Question: <URL>
I'm trying to match the 'document.URL' to '*google.co*/search/*' pattern as such
'''
if (
!(/google.*\/search/.test(document.URL))
){
alert("hi");
'''
but I can't figure out what's wrong, it's not working. : If the pattern is correct, then why isn't RegExpObject.test() function working as expected?
Because as shown below, the site (or should be) matched by the pattern, and with the '!'not operator, I shouldn't be seeing the alert, yet I am.

---
: expressions were all correct (even mine own), I was just having cache-problems.
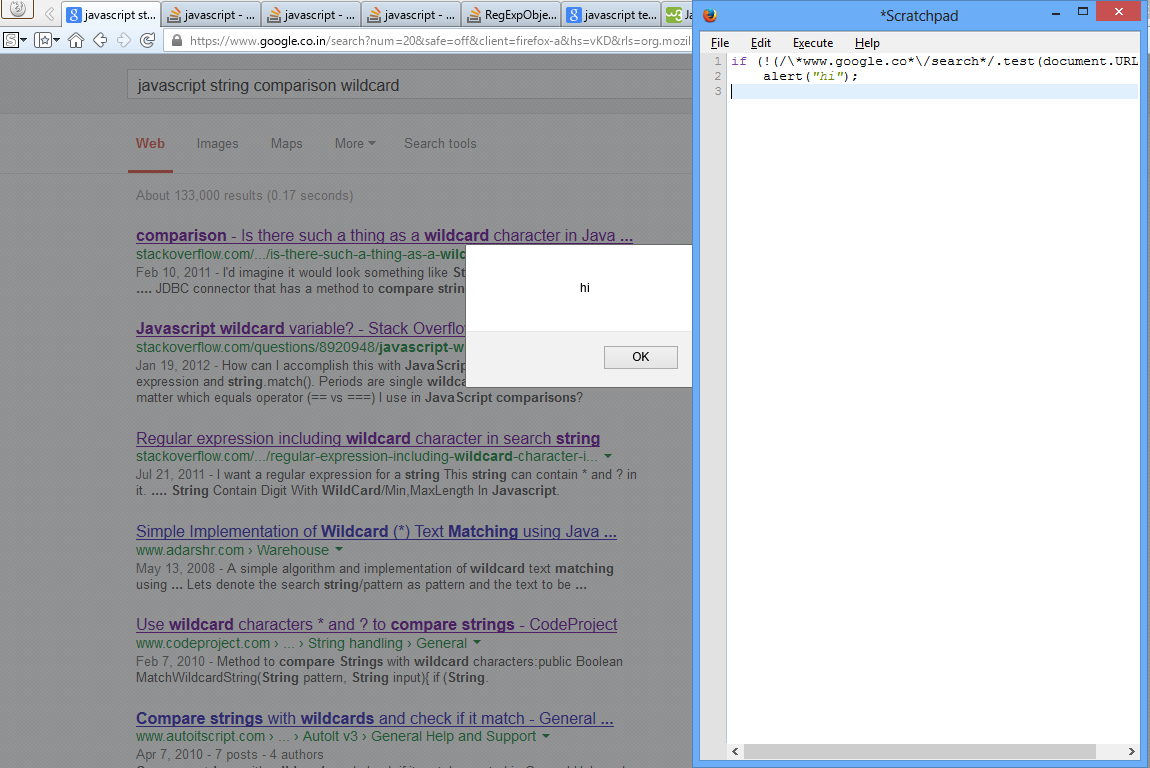
Answer: Here is the regular expression:
'''
/(.*\.)?google\.co.+\/search.*\/.*/
'''
It will match following patterns:
'''
google.com/search/
google.co.uk/search/
www.google.com/search/
www.google.co.uk/search/
google.com/search/query?...
google.com/search-any-pattern/query-any-pattern
...
'''